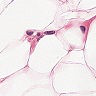
Metastatic tissue present: no